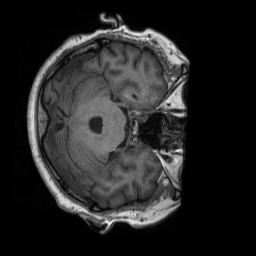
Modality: T1w
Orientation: axial
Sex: male
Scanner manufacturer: siemens
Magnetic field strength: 3 T
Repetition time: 2.3 s
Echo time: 0.00226 s